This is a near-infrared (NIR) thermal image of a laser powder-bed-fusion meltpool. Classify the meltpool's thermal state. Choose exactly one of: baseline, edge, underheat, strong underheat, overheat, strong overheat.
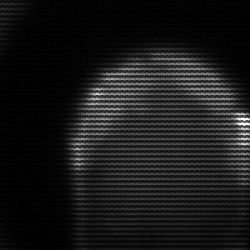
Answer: edge